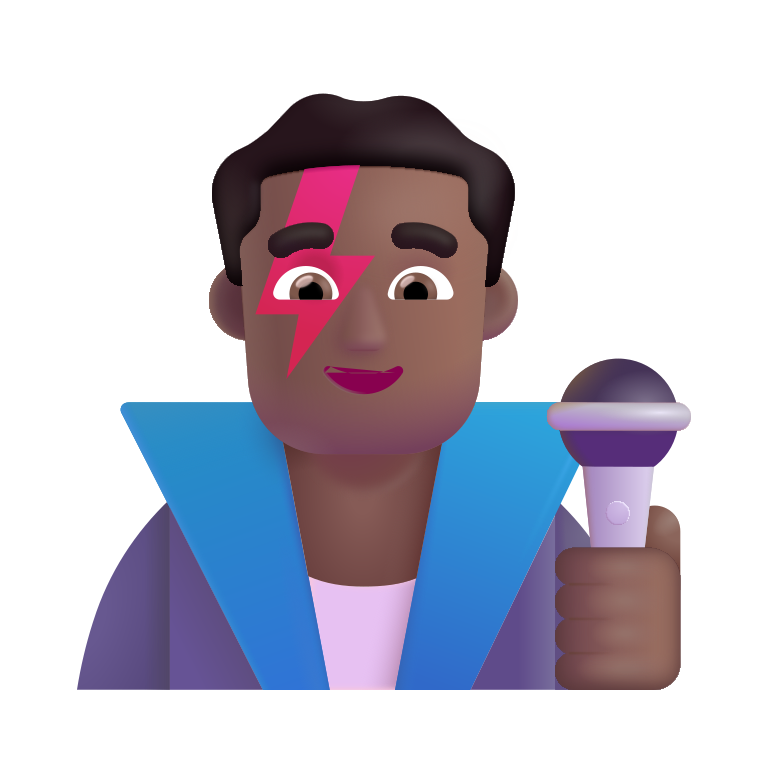
man singer color  dark